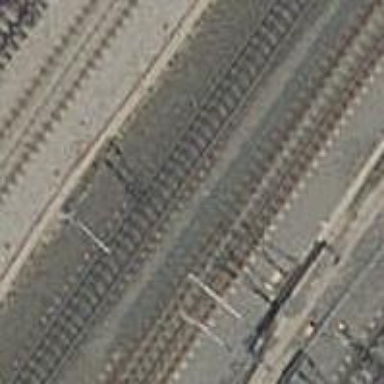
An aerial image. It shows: Railway track with contact line for electrification.